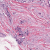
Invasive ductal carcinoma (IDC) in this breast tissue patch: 1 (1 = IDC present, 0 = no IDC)